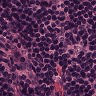
Metastatic tissue present: no